The picture encodes a bearing's raw vibration samples as pixel intensities in a 2-D grid. Determine the bearing's health state. Answer with exactly one of: normal, inner_race, outer_race, ball.
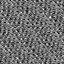
Answer: outer_race